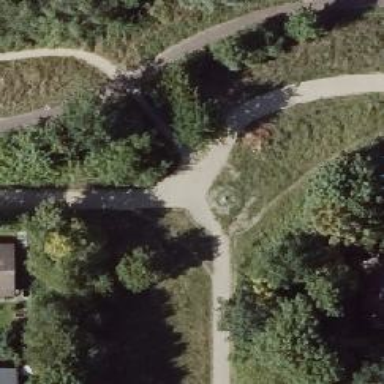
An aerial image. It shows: Compacted footway.